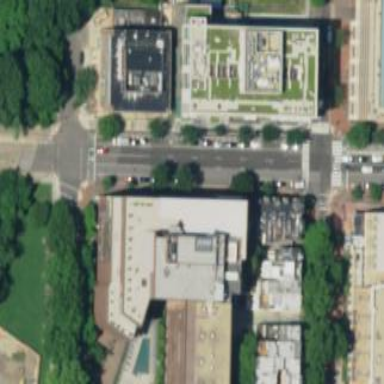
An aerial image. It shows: Part of building is shown in the image.